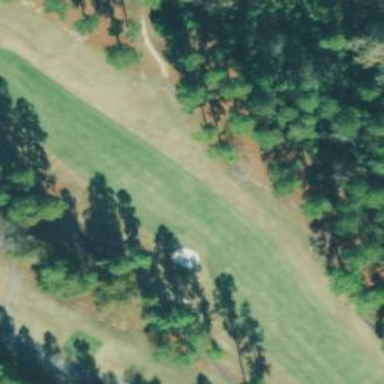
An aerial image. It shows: View of golf hole.